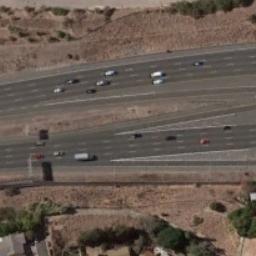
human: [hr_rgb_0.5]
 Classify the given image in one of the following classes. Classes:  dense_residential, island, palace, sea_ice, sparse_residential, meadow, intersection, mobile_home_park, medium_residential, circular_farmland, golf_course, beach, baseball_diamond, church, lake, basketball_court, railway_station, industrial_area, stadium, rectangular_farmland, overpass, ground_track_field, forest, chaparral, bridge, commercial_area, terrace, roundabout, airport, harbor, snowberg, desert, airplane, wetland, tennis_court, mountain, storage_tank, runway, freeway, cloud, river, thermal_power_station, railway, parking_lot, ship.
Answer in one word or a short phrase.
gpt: freeway